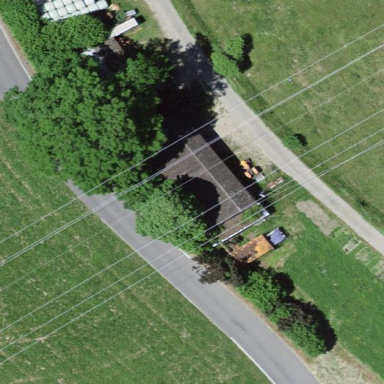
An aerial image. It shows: Shed building.